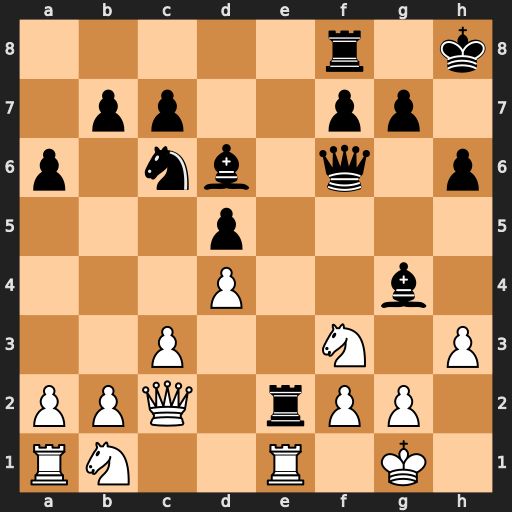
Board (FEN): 5r1k/1pp2pp1/p1nb1q1p/3p4/3P2b1/2P2N1P/PPQ1rPP1/RN2R1K1
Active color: w
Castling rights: -
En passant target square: -
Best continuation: Qxe2 Bxf3 Qxf3 Qxf3 gxf3